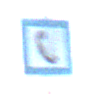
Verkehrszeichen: Fernsprecher
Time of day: SunriseSunset
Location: Outdoor (Nature)
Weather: Clear
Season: Winter
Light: Natural